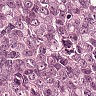
Metastatic tissue present: yes